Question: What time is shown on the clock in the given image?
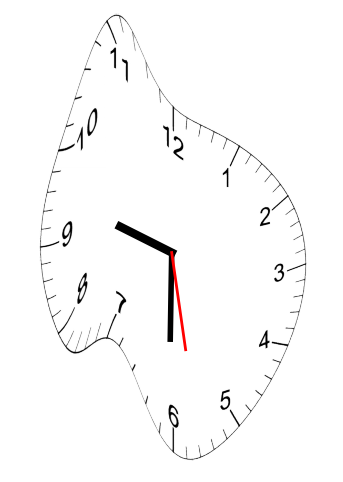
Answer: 09:30:28